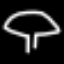
Label: mushroom